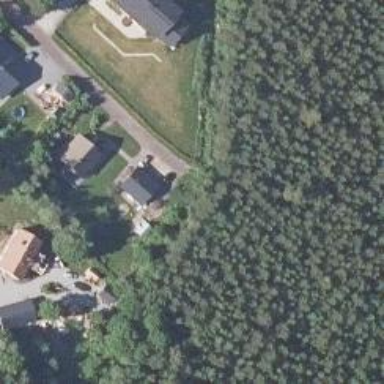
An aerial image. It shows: Path.